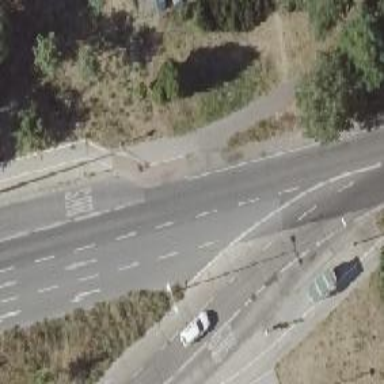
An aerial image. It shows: Asphalt cycleway.